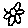
Label: flower